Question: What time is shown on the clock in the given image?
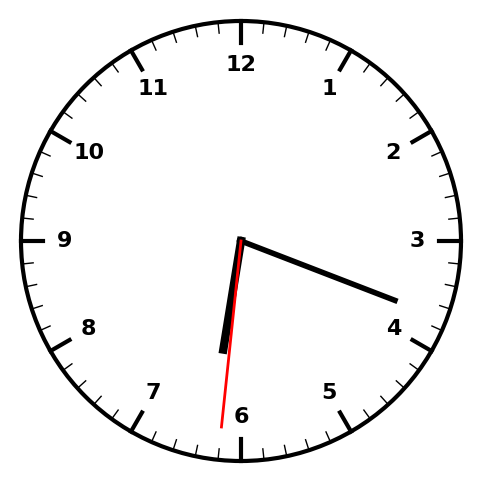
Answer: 06:18:31